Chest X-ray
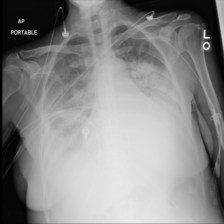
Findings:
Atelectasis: negative
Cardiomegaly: negative
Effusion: positive
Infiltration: positive
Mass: negative
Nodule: negative
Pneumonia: negative
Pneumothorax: negative
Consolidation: negative
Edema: negative
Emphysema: negative
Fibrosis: negative
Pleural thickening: negative
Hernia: negative